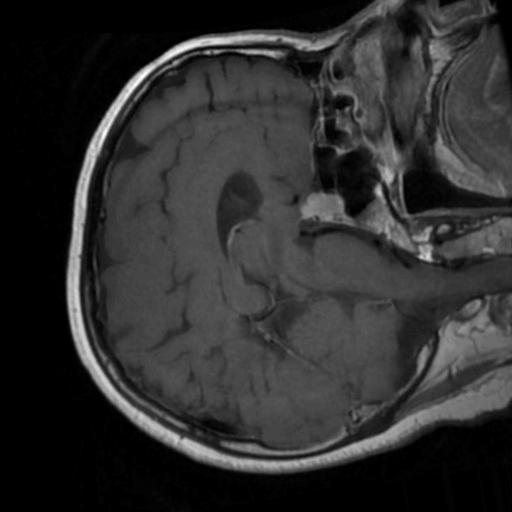
Label: brain_tumor